Field crop: maize
Growth stage: 2
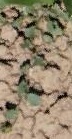
Species: convolvulus